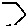
Label: hexagon